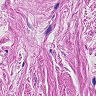
Metastatic tissue present: yes